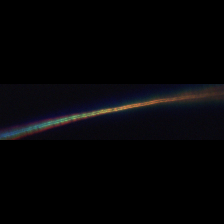
Taxon: Chaetoceros
Group: Diatoms